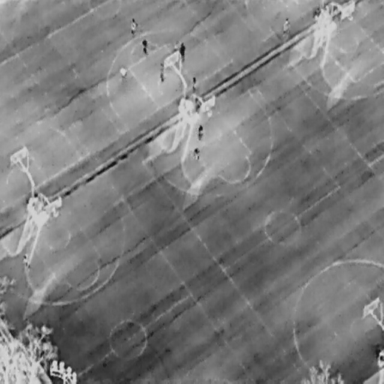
There are 12 People in the infrared image.